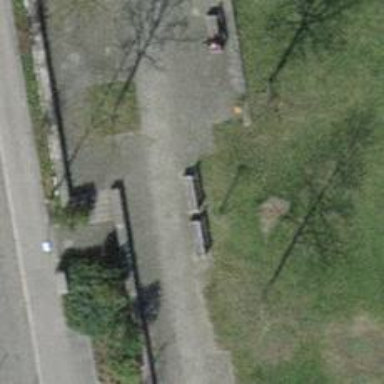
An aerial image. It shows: Brown bench in the vicinity.